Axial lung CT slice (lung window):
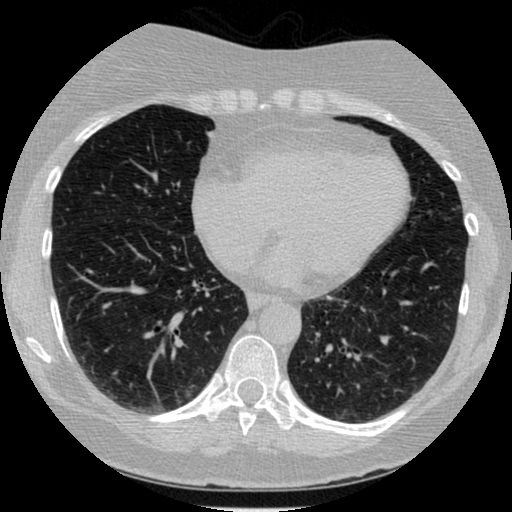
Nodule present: no